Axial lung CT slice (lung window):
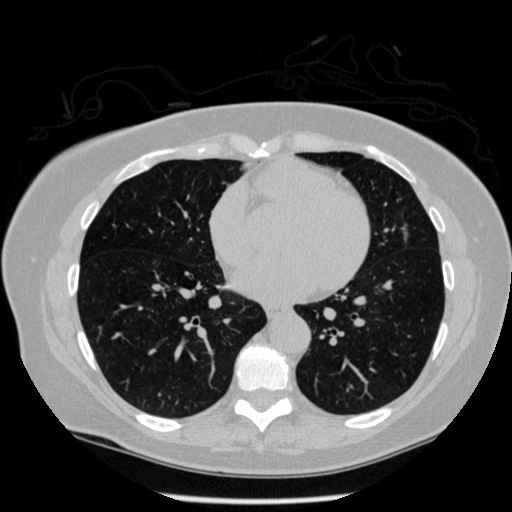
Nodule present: no